Question: I'm getting stuck with undesired grey lines on the top and/or right of every Text component when run on an iPhone Plus. The bug does not reproduce on the simulator, only on device. The seems to be a bug within React Native (I submitted <URL> but I'm posting here for any extra insight and workarounds as well.

When inspecting the Text components, any component that has a non-integer width or height will show a line like this. A non-integer width adds a border to the right, a non-integer height adds a border to the top.
If I explicitly set a height for each Text component to an integer value I can prevent the top borders, but the width of the Text depends on the length of it content which I cannot control. In the attached image the texts that say "Commentary | 24" and "Tanakh | 2" have the same structure/styling -- but the difference in text length causes one to have a border right and the other not.
This seems related to this issue: <URL>
Any suggestions for workarounds are greatly appreciated as well. This issue is ugly and pervasive.
The bug is present in this app: <URL> as of 11/1/2016.
### Additional Information
- -
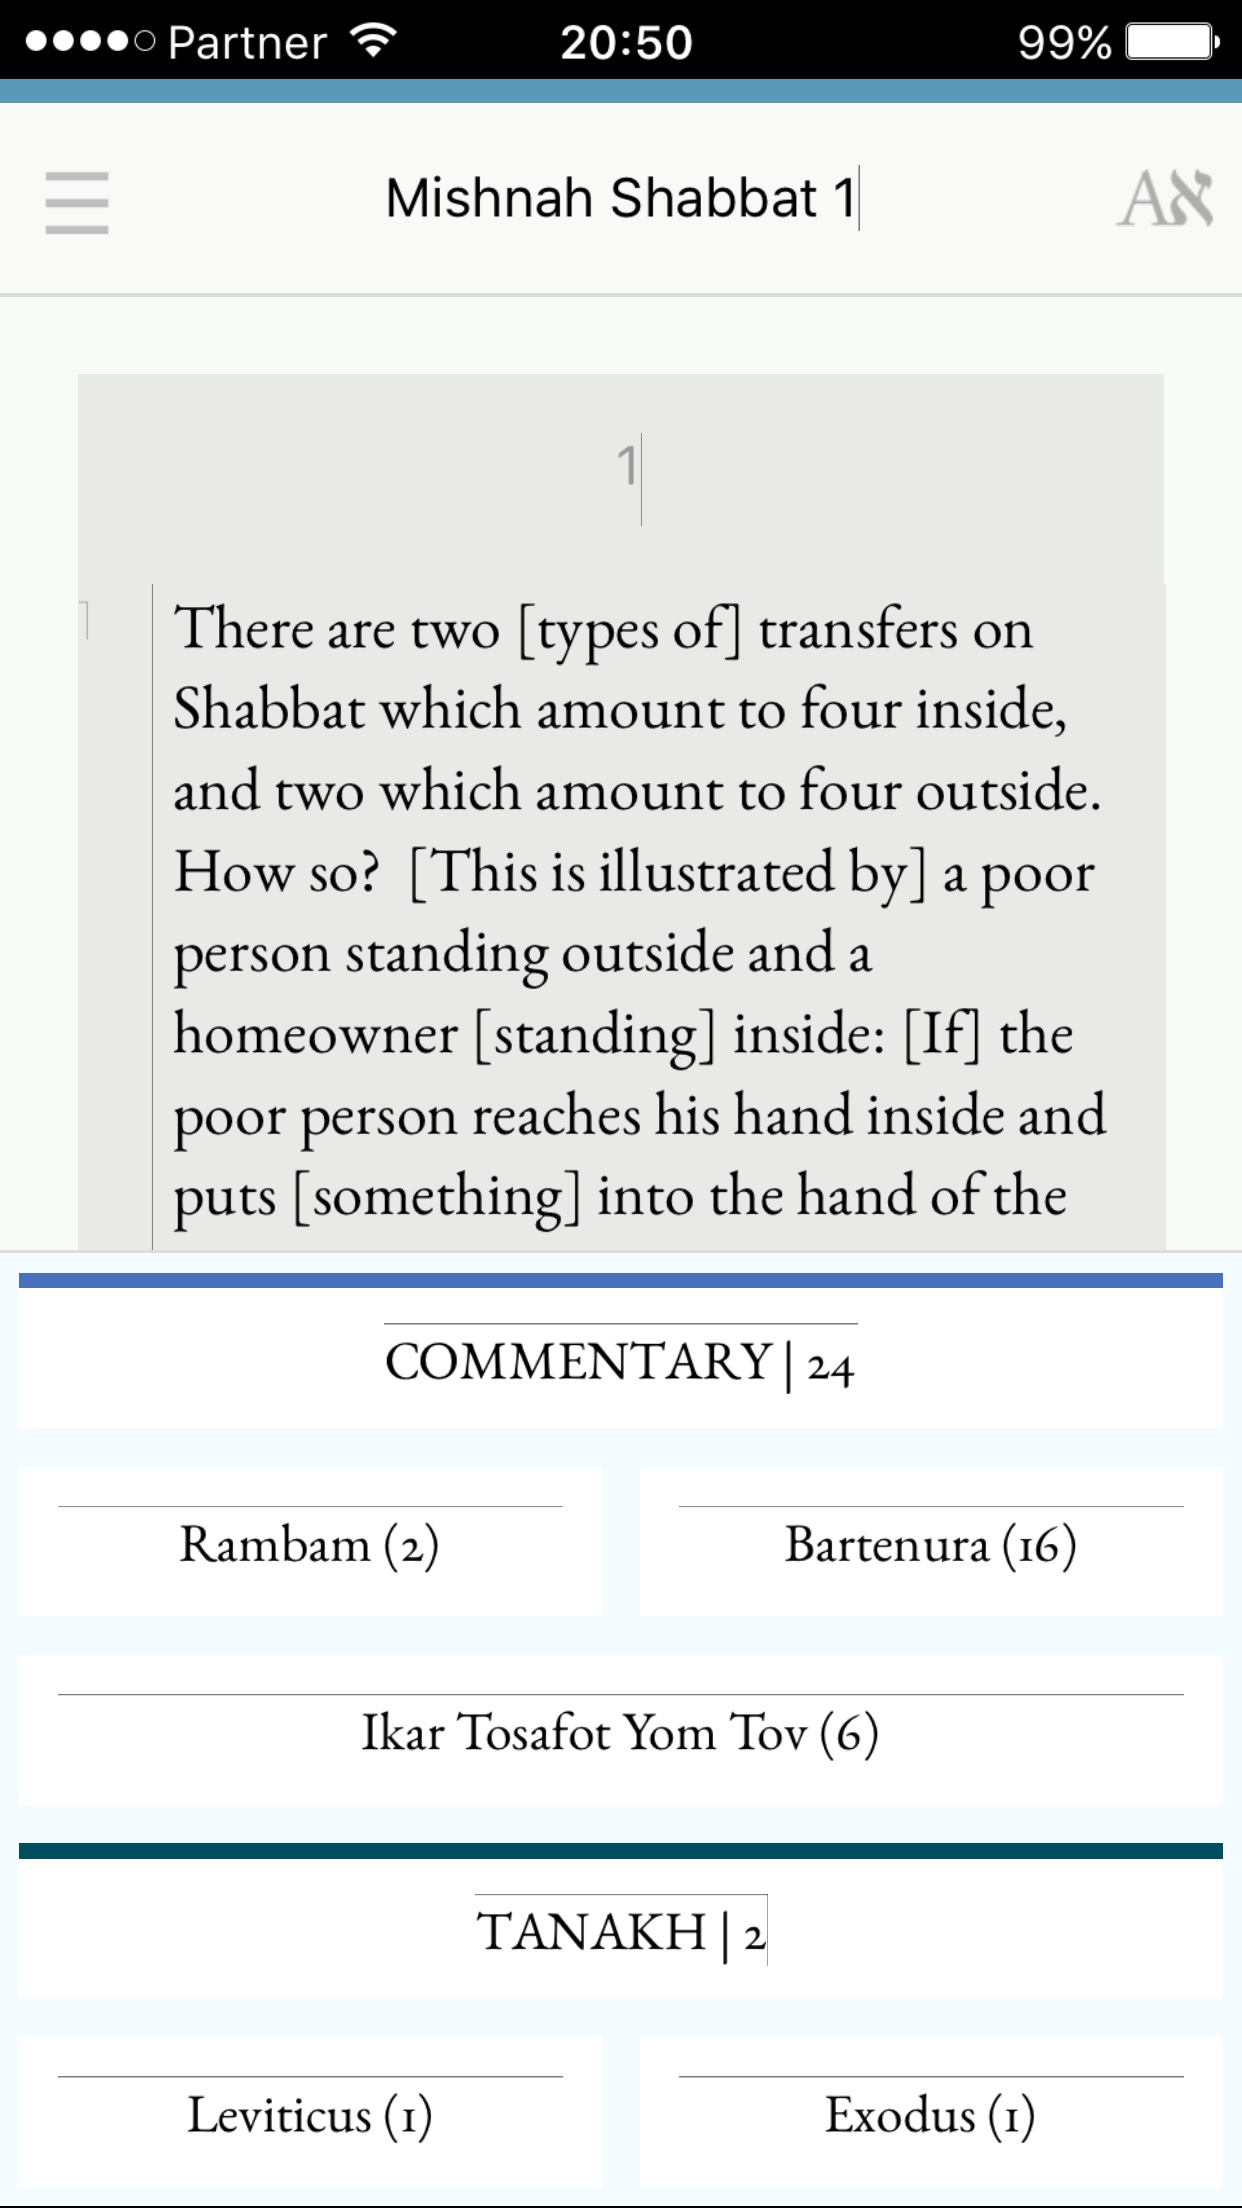
Answer: I faced the same problem too. I did your suggestion by adding width and height to Text, but it doesn't really help well. Then I followed the instruction from the related issue that you wrote: <URL>
I enabled back the LaunchScreen, then the problem gone.